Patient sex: M
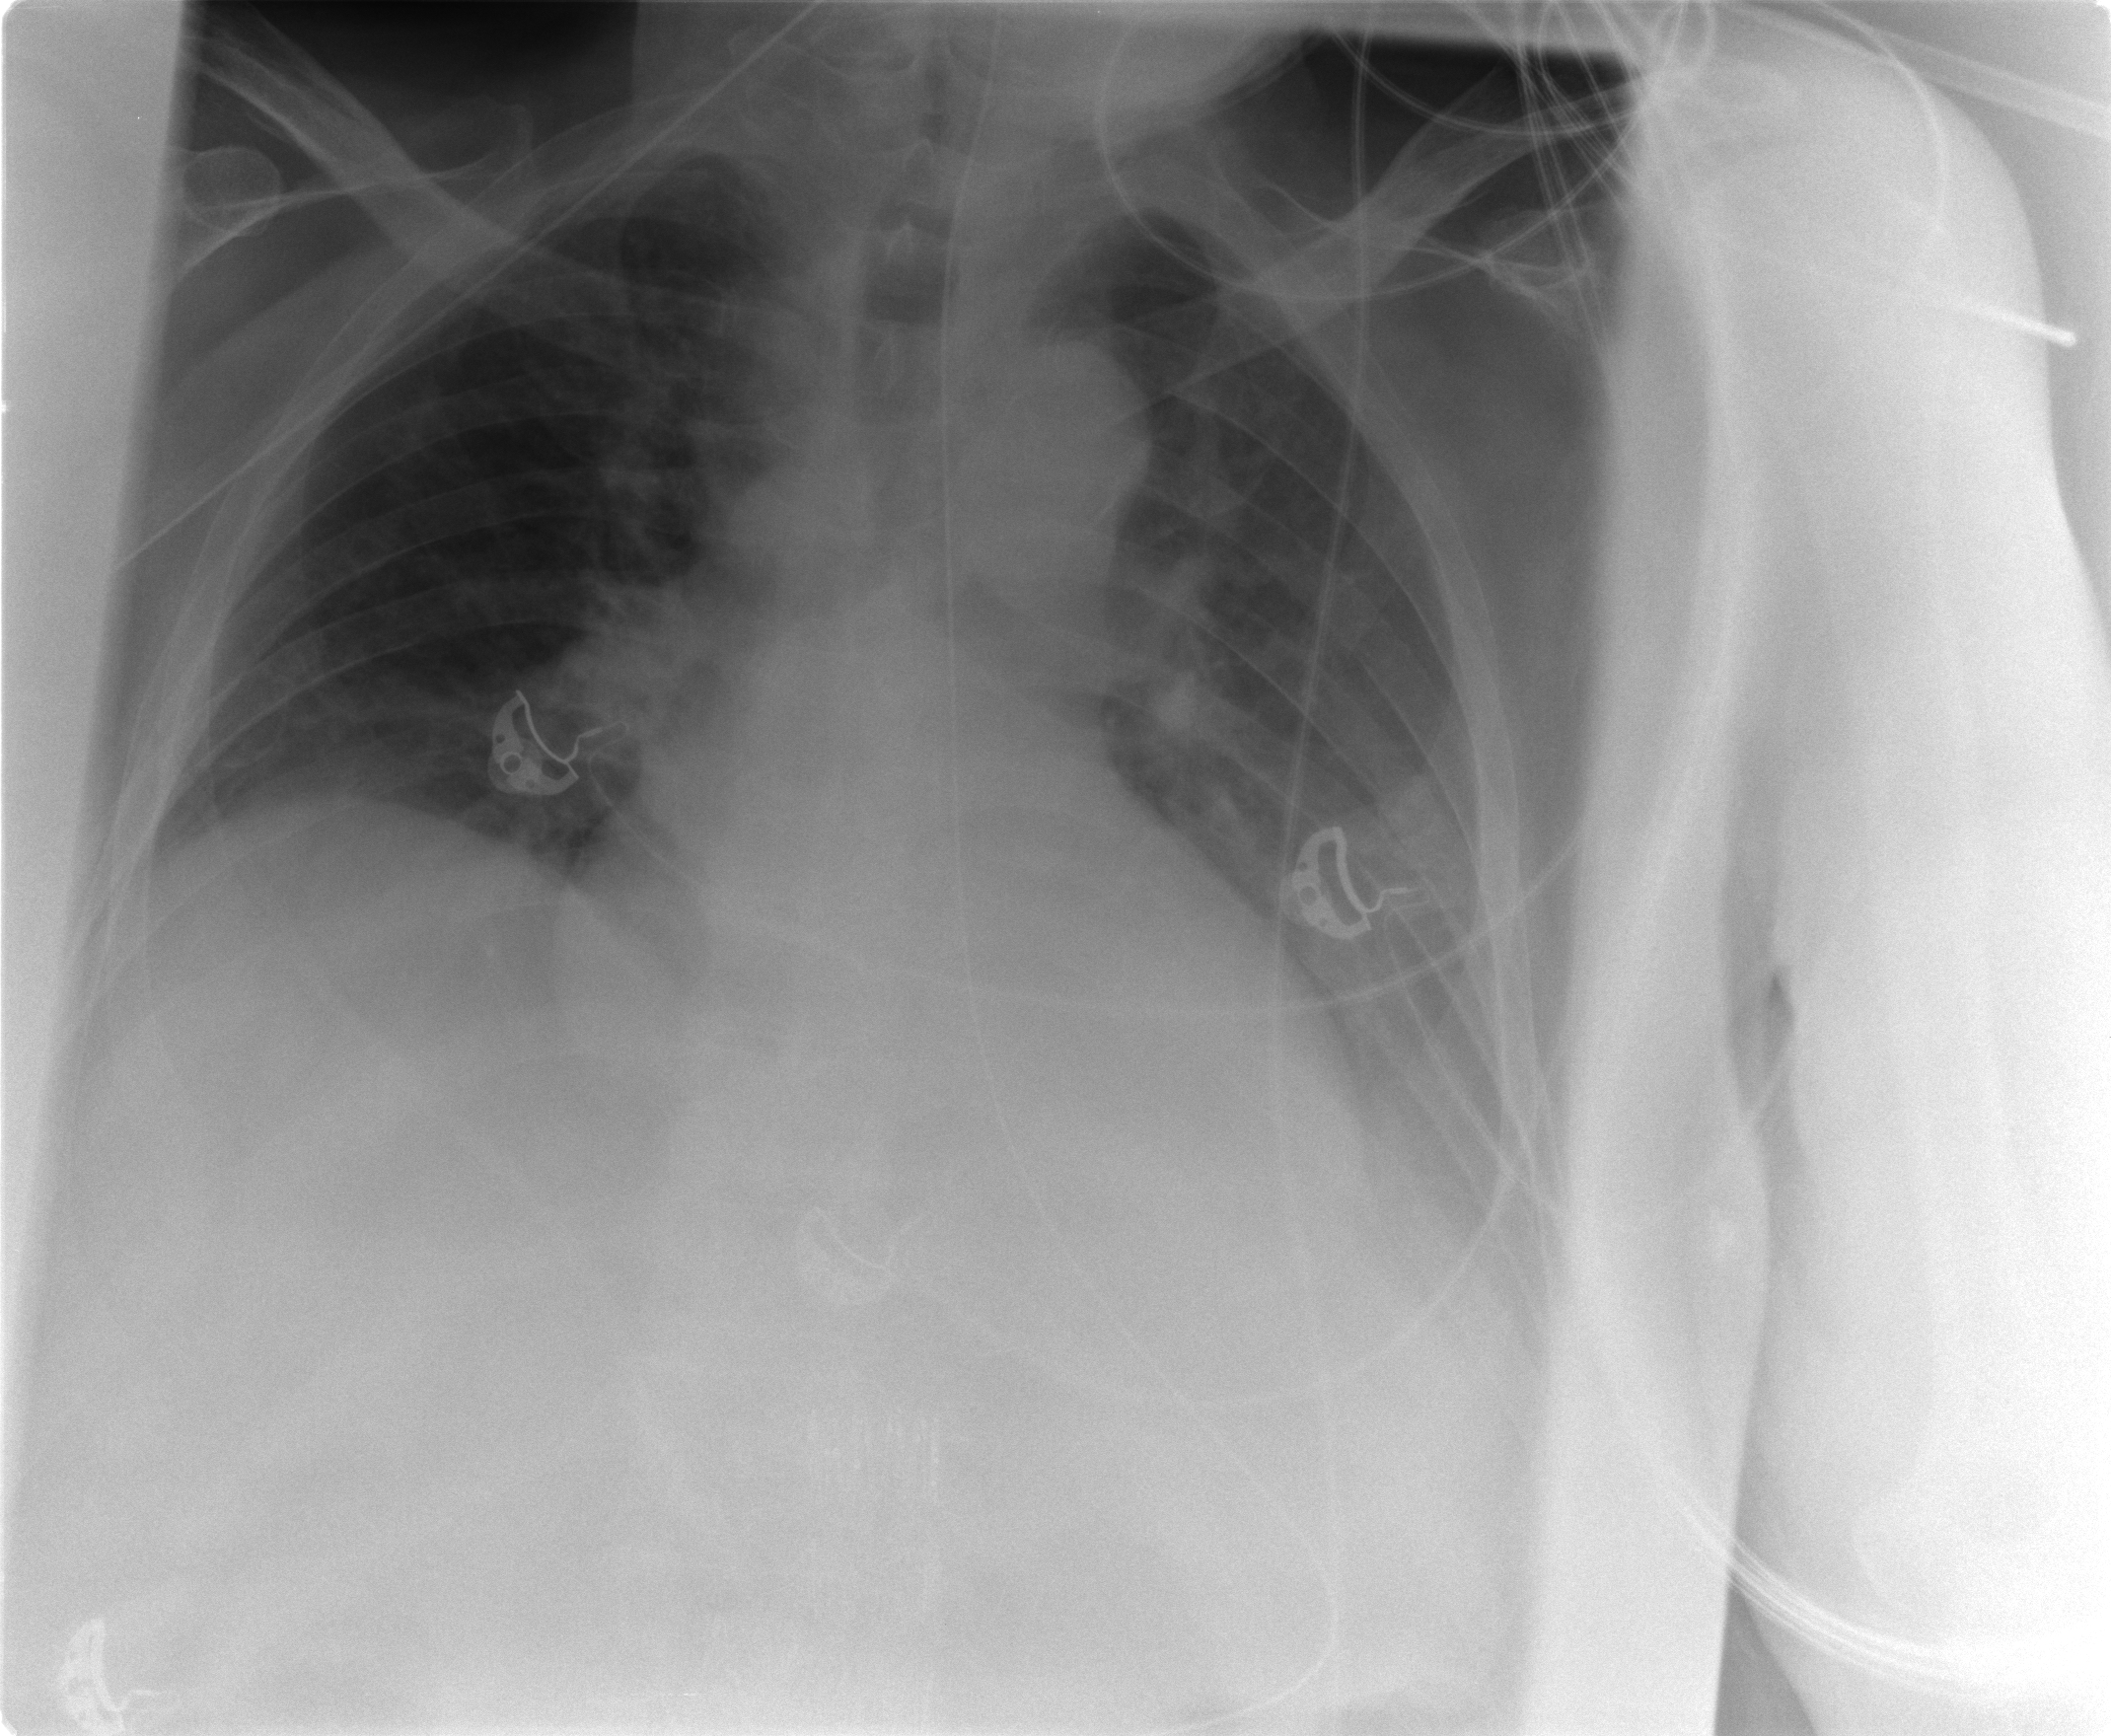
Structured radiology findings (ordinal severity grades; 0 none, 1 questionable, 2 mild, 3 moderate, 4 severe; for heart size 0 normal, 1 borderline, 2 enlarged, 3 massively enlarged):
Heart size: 0
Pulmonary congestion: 1
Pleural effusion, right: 0
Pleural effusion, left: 2
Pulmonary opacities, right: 0
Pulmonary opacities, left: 0
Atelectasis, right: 2
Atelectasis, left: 2